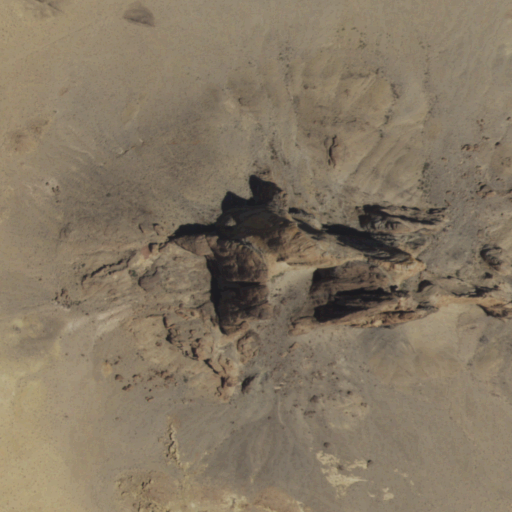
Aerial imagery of mountain in New Mexico named Ford Butte containing shrub and grassland